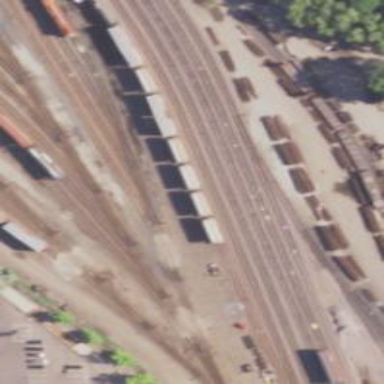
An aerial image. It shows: Railway yard in service.